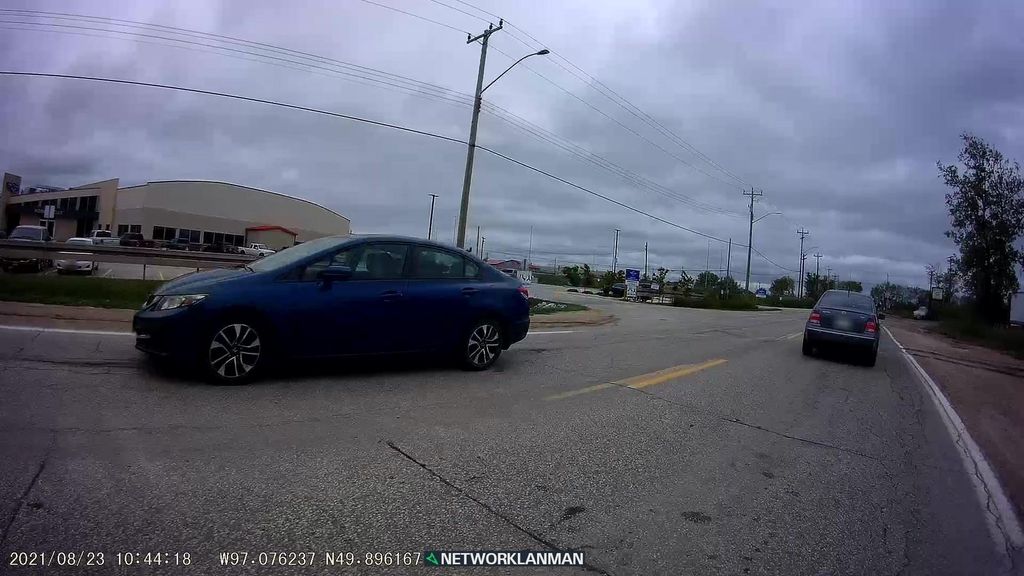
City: winnipeg